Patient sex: F
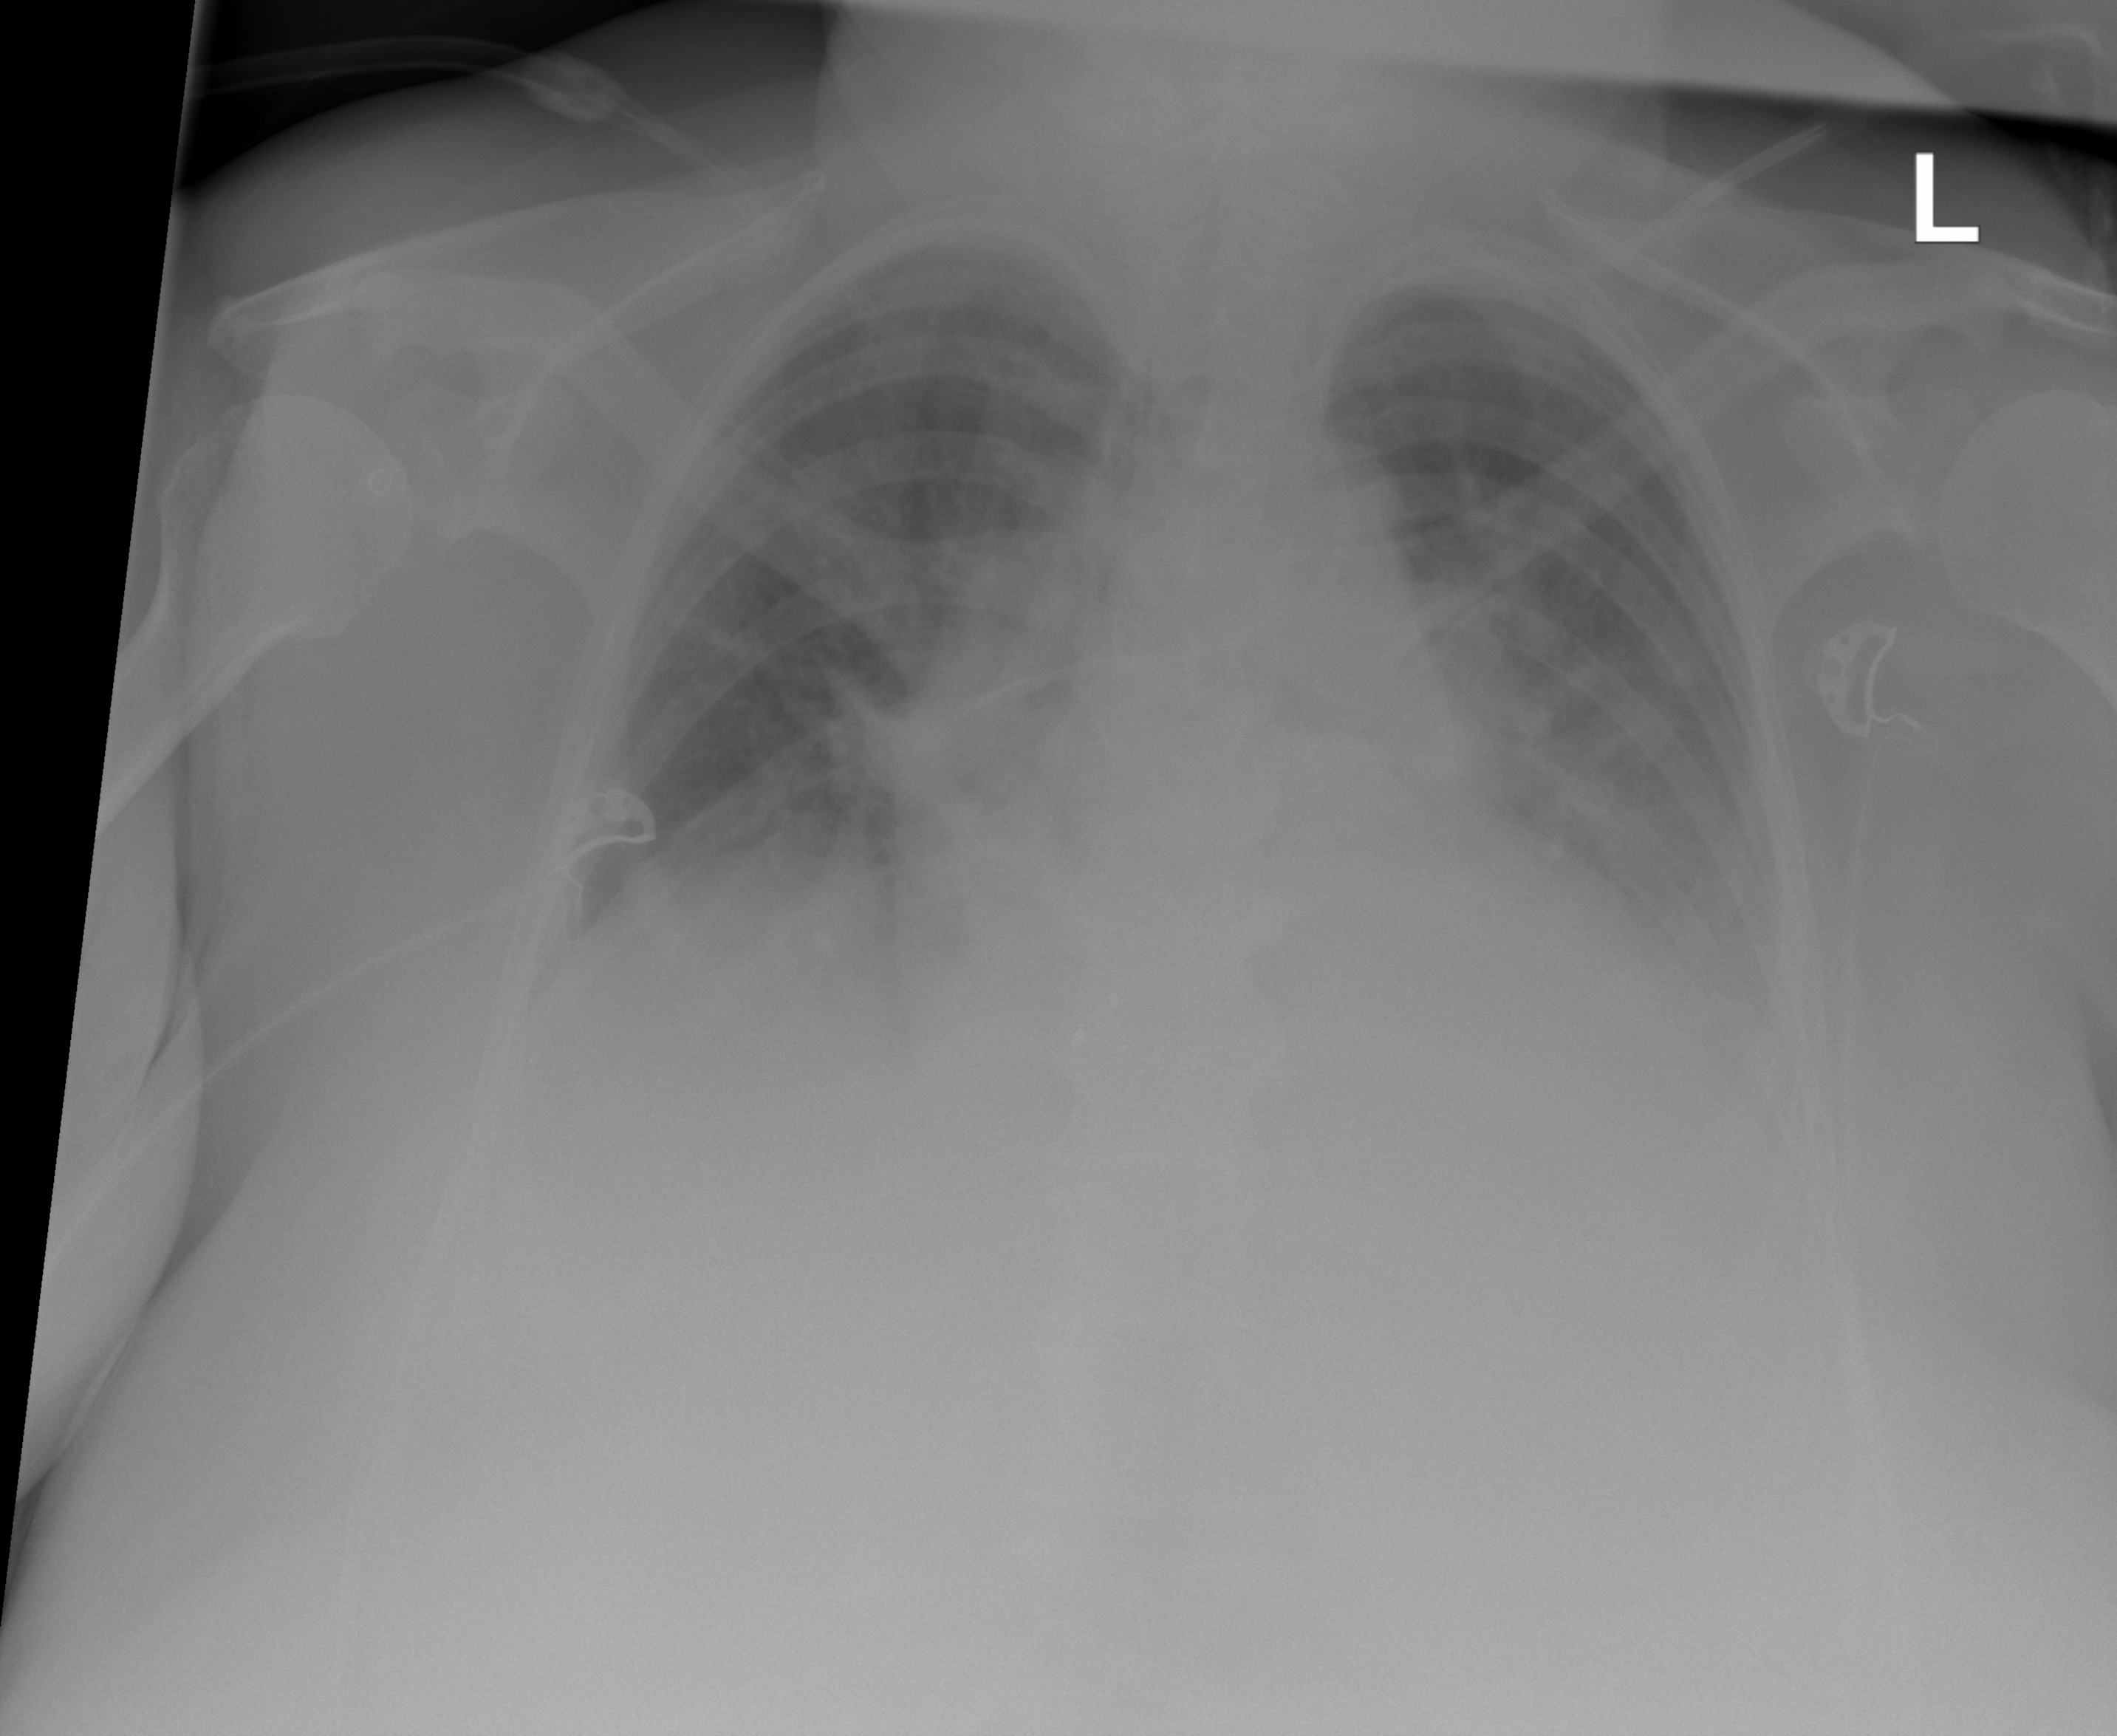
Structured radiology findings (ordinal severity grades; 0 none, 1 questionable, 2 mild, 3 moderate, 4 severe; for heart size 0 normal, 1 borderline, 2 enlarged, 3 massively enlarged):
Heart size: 2
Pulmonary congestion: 1
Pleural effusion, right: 0
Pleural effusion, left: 2
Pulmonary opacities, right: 0
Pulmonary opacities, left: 1
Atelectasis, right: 0
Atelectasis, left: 2